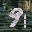
Label: 9